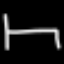
Label: bed